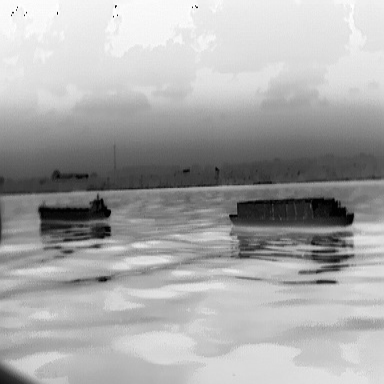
There are two objects shown in the infrared image, including a fishing_boat, and a liner.